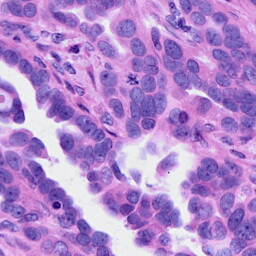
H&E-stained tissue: Ovarian